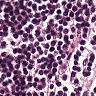
Metastatic tissue present: no